Aerial crown-view tile of a tropical tree (Barro Colorado Island, Panama), acquired 20241216:
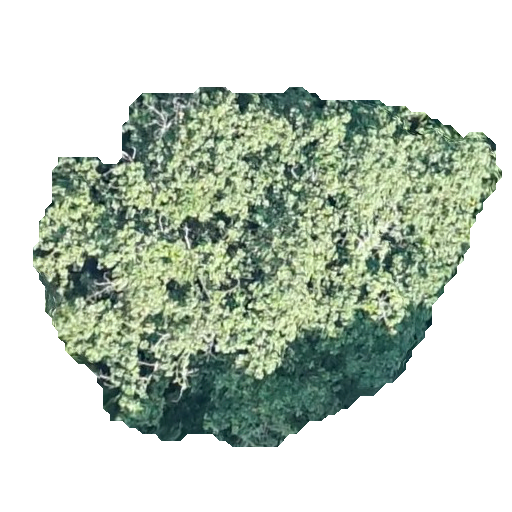
Species: Hieronyma alchorneoides
GBIF accepted scientific name: Hieronyma alchorneoides
Crown area: 176.247 m²